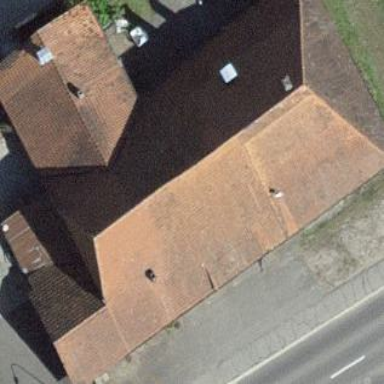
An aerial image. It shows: Rural barn.